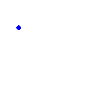
Particle: proton